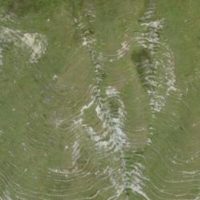
EUNIS habitat code: 26
Species observed at this site:
Campanula thyrsoides